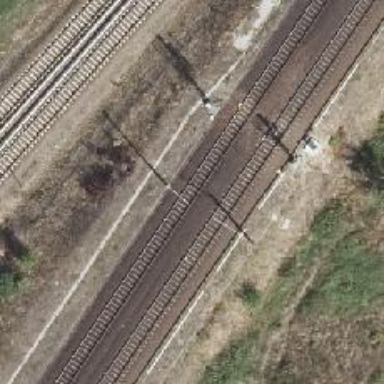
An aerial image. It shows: Milestone along the railway with catenary mast.